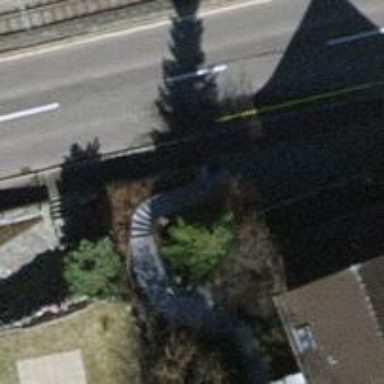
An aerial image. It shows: Set of steps on the road.